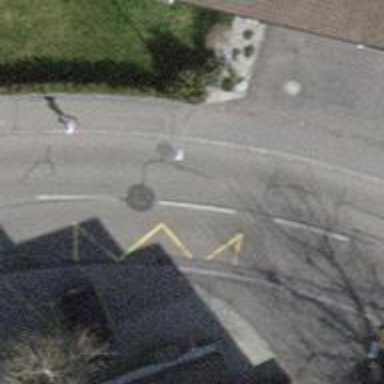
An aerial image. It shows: Bus stop with stop position for public transport.